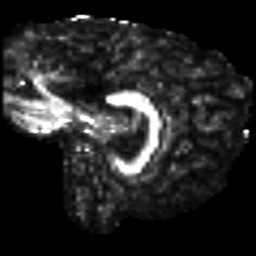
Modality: FA
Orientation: sagittal
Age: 23
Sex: male
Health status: healthy
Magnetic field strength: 3 T
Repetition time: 8.4 s
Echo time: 0.0926 s